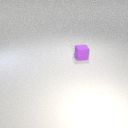
small purple rubber cube